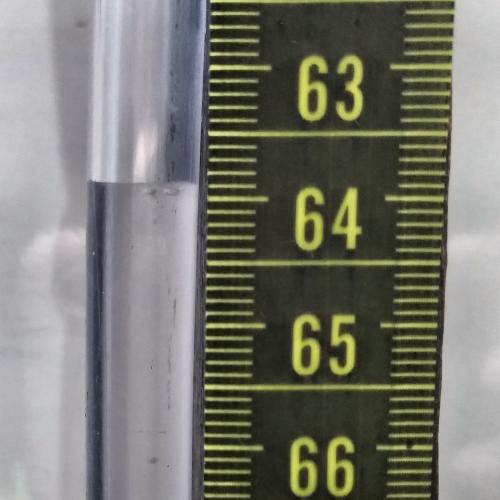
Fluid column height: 63.9 cm